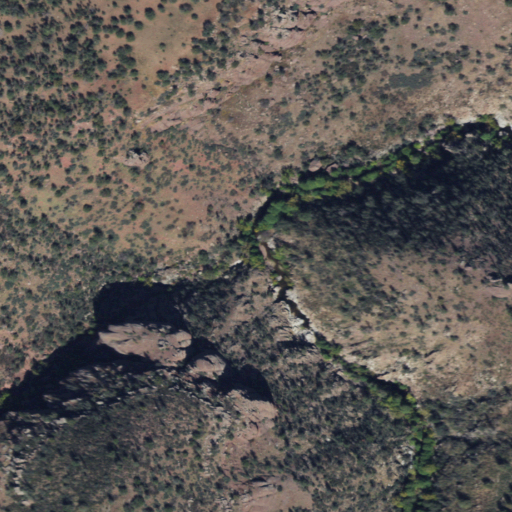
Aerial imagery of valley in Arizona named Brushy Canyon containing shrub and evergreen forest